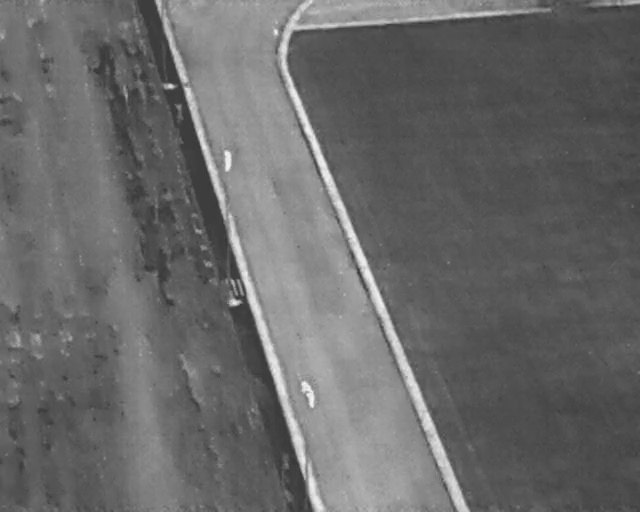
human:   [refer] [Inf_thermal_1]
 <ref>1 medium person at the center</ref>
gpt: <box>[[33, 30, 37, 32, 2]]</box>